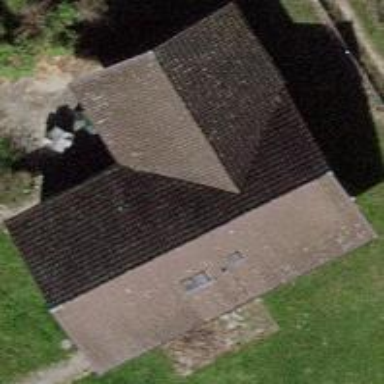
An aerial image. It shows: Detached building.